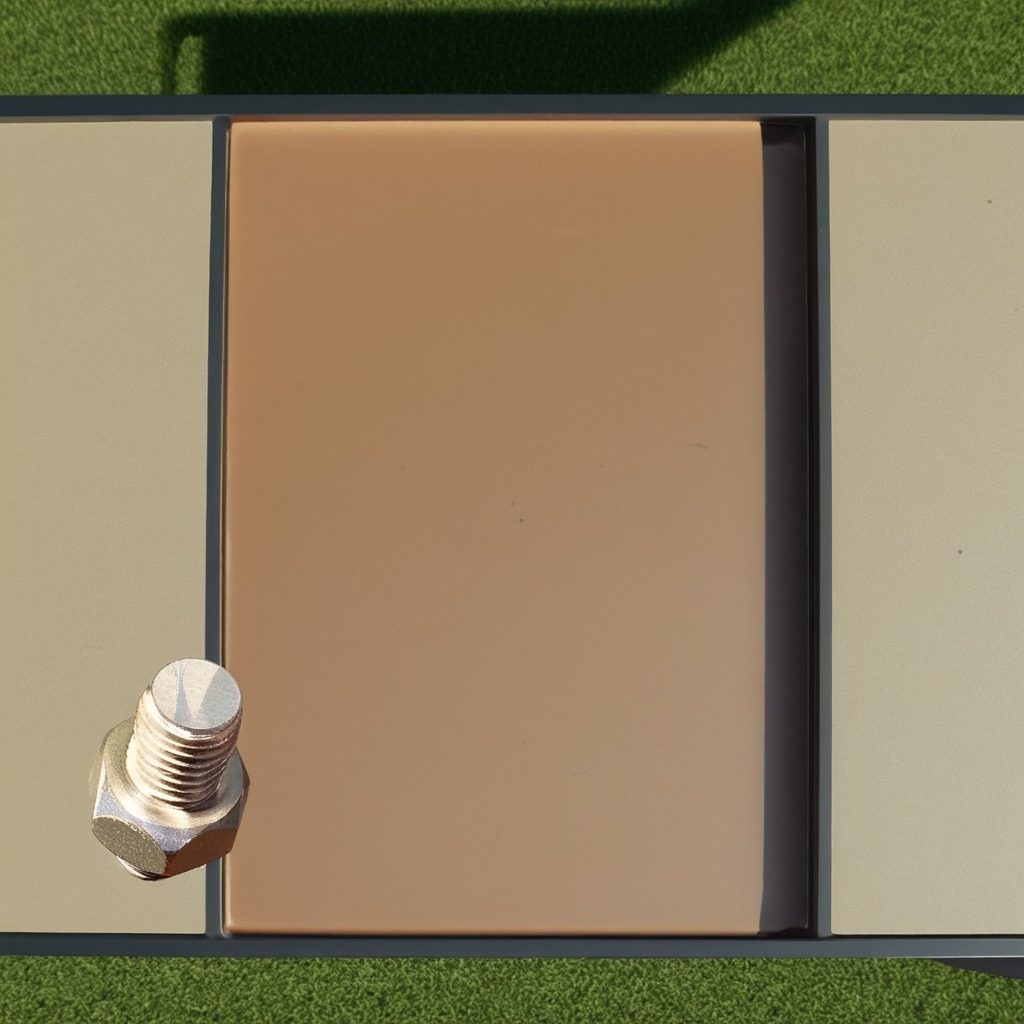
A metal screw is lying on a clean utility table in a temporary outdoor tool station.